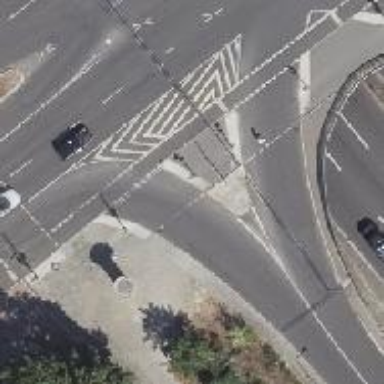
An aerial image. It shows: Crossing with traffic signals.